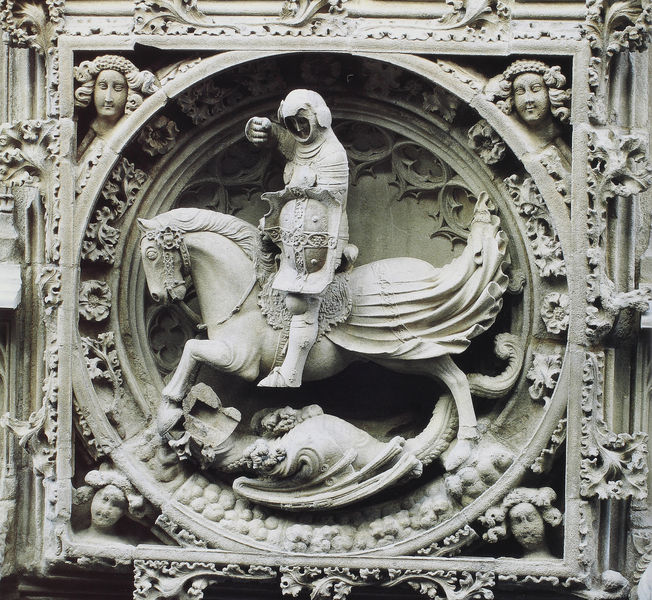
Titel: Palau de la Generalitat
Standort: Barcelona (EU - E)
Schlagwörter: frauen, stein, gotik, pferd, reiter, rund, engel, relief, metall, plastik, tor, schild, messing, rechteck, ritter, rüstung, viereck